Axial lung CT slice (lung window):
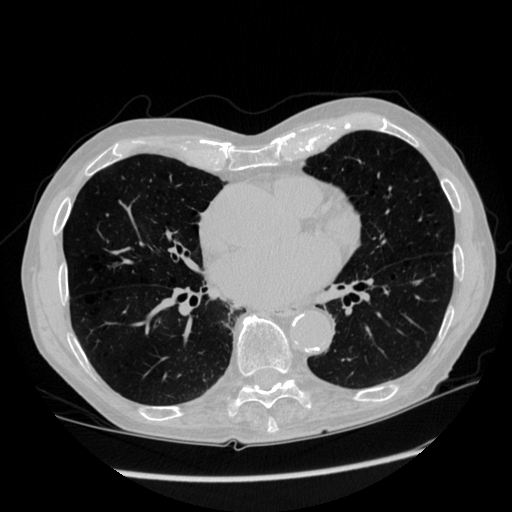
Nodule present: no